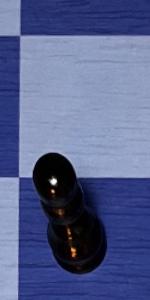
Label: Pawn_Black